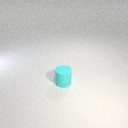
small cyan rubber cylinder